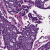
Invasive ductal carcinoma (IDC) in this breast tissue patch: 1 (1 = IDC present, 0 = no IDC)